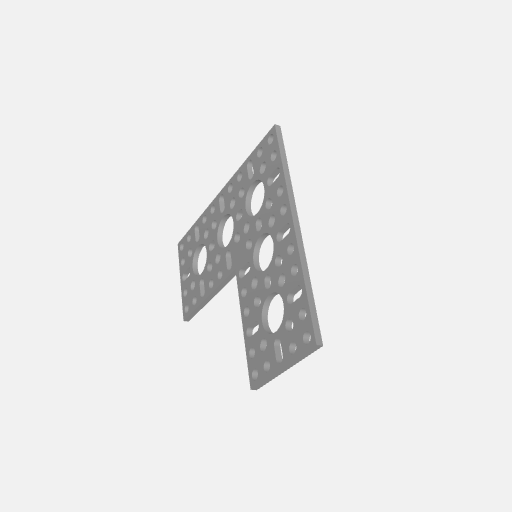
Part: FlatPatternBracket4-1